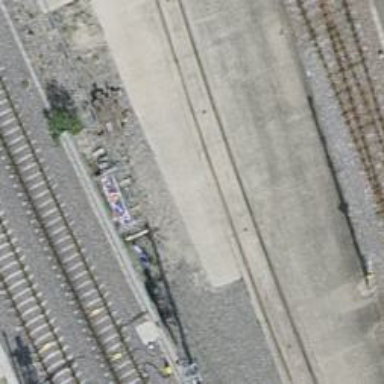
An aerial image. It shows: Railway yard with one track in service.